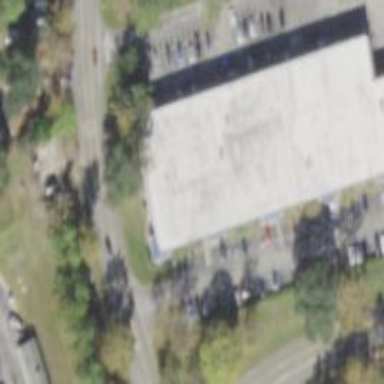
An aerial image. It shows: Commercial building.